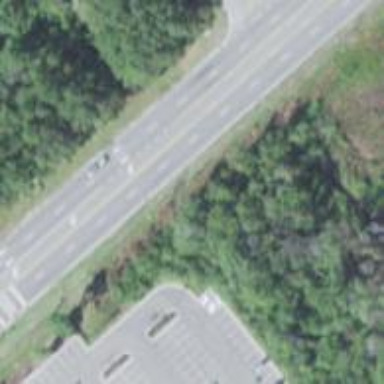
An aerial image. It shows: Asphalt road classified as trunk highway.